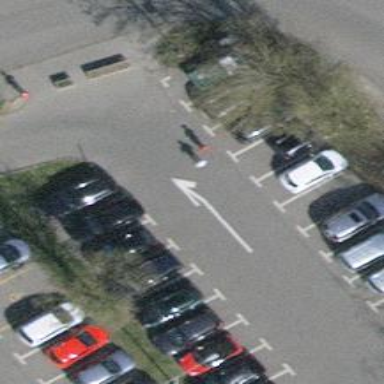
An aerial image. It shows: Road serving as parking aisle.